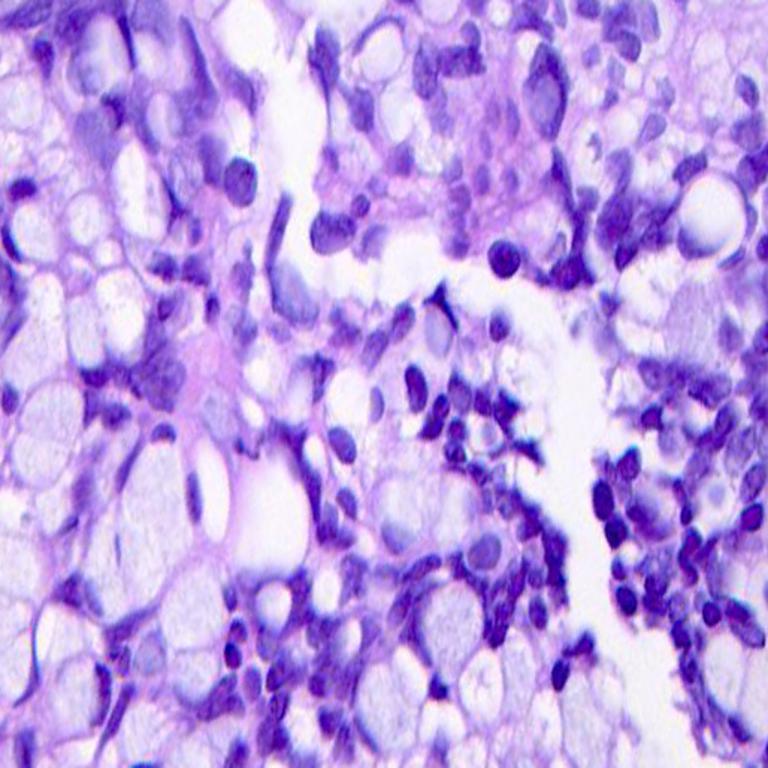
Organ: colon
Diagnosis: adenocarcinomas